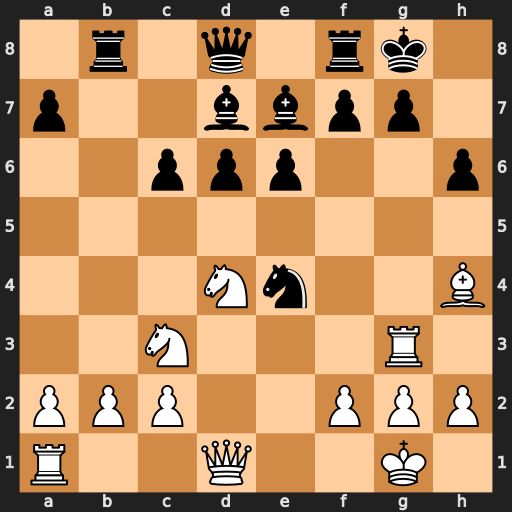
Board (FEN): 1r1q1rk1/p2bbpp1/2ppp2p/8/3Nn2B/2N3R1/PPP2PPP/R2Q2K1
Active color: w
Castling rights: -
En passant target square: -
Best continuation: Bxe7 Qxe7 Nxe4